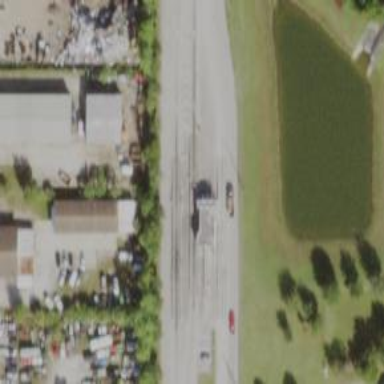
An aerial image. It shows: Weighbridge facility.